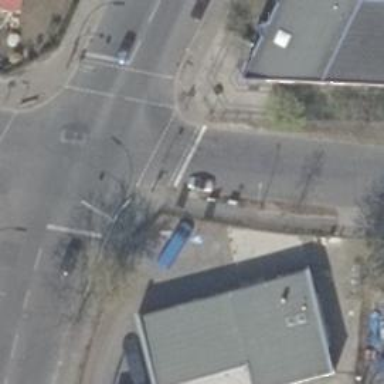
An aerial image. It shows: Road with traffic signals controlling the flow of traffic.